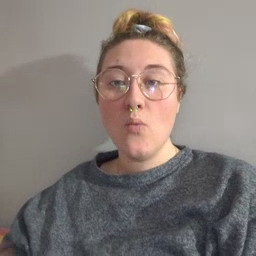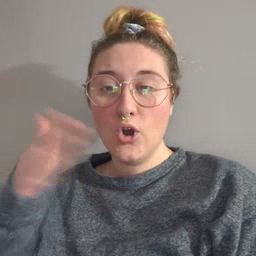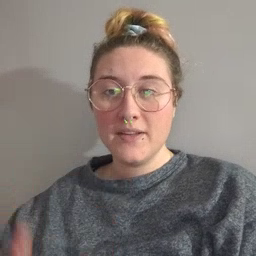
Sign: room